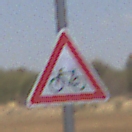
Verkehrszeichen: RadverkehrRechts
Umgebung: Outdoor, Nature
Tageszeit: MorningAfternoon
Wetter: PartlyCloudy
Licht: Natural
Jahreszeit: NotSpecified
Kontrast: HighContrast